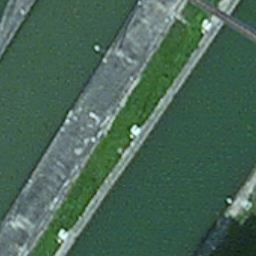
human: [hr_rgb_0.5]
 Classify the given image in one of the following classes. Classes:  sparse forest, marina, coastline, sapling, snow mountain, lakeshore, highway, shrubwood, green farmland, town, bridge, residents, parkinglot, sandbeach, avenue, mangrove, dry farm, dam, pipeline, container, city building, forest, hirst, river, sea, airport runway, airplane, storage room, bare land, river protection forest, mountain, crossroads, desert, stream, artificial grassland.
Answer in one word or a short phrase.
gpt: dam